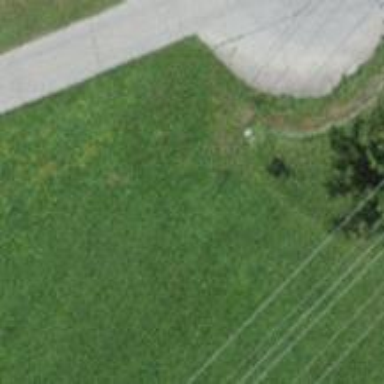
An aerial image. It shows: Path covered with grass.